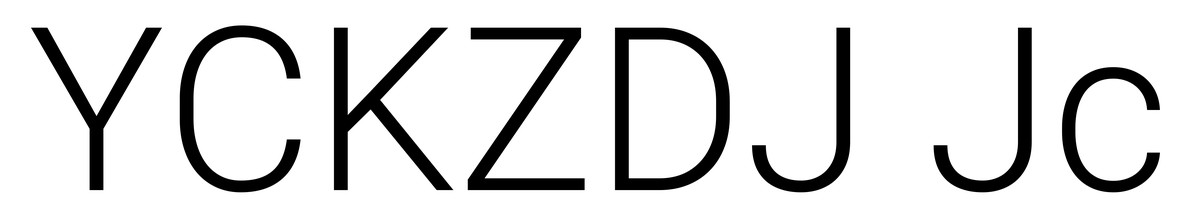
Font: Roboto_Light